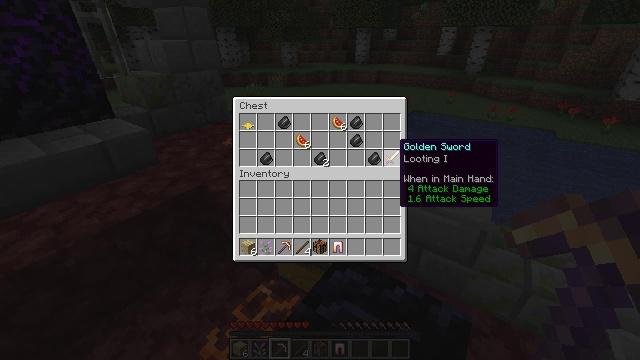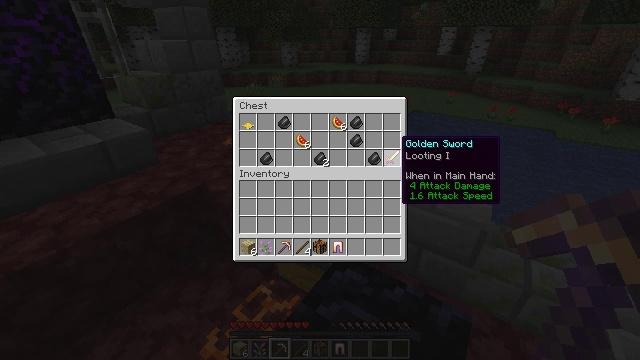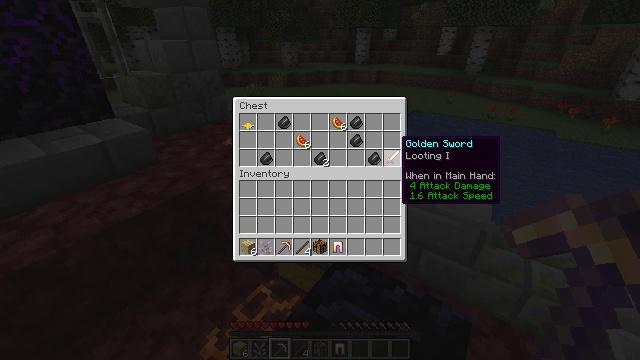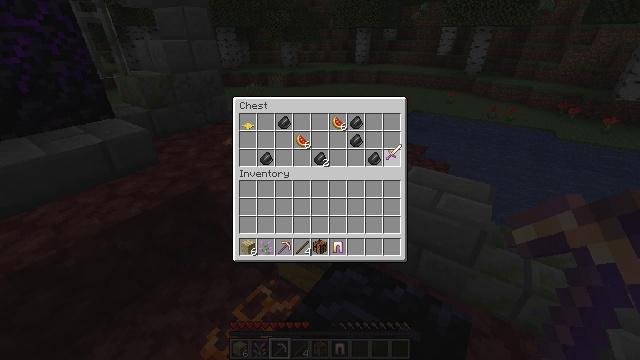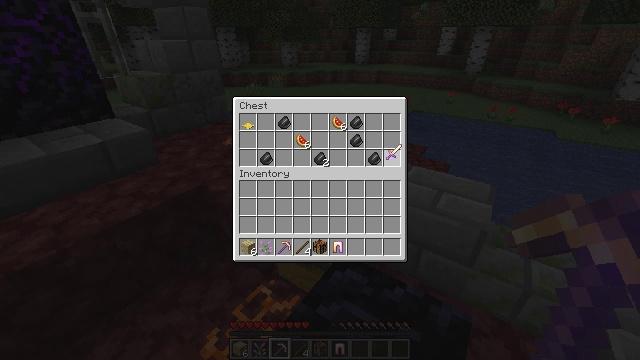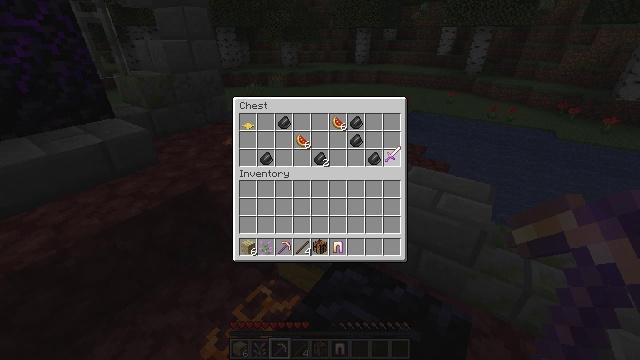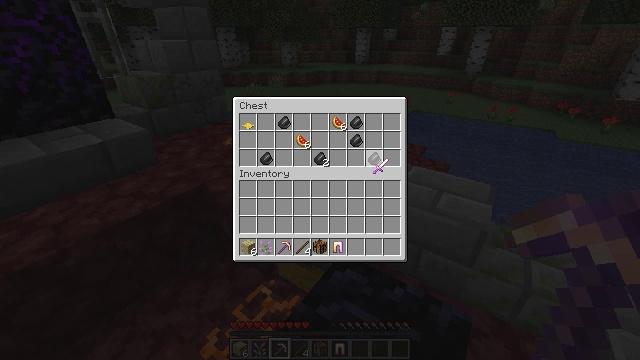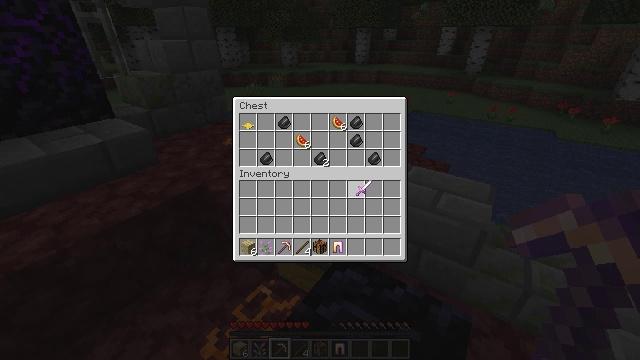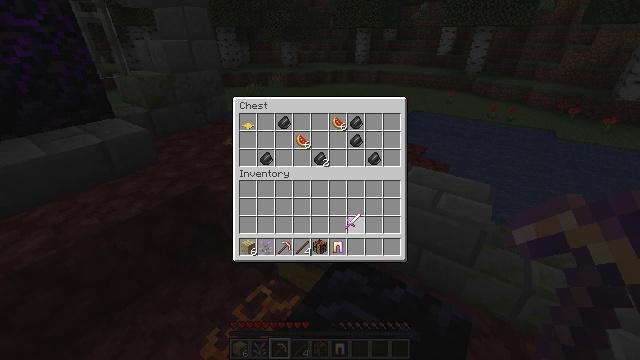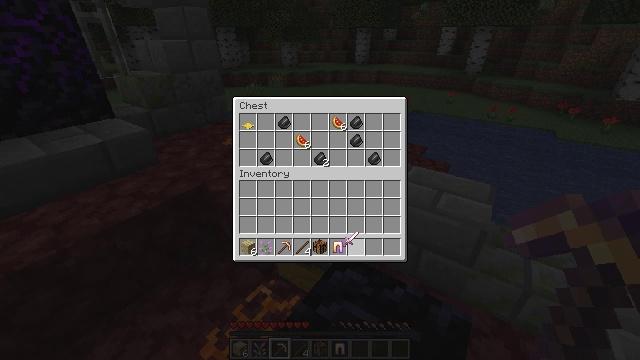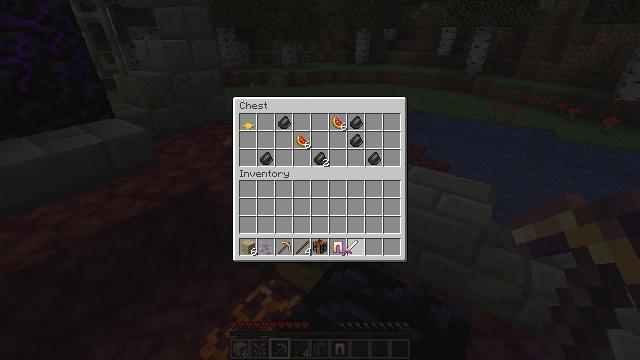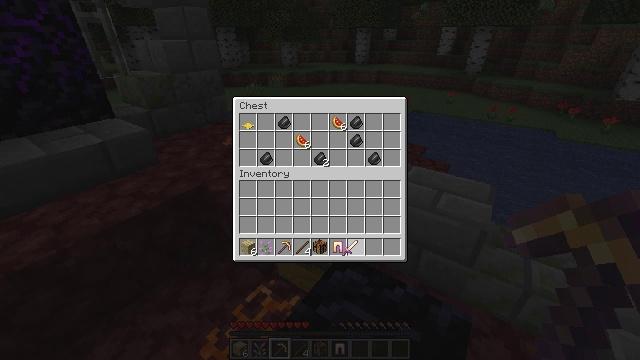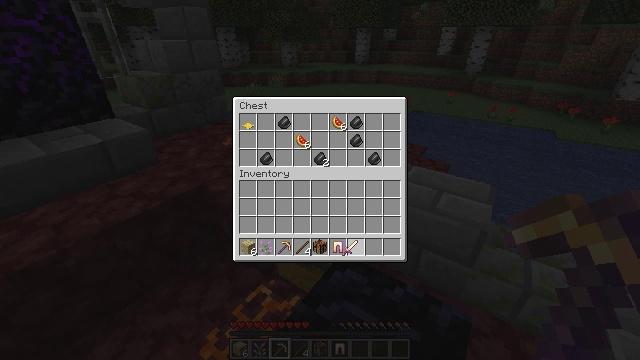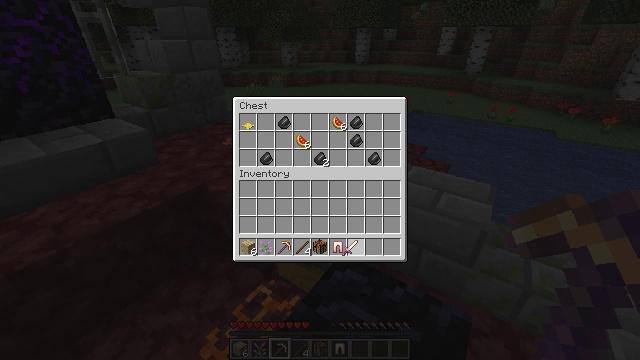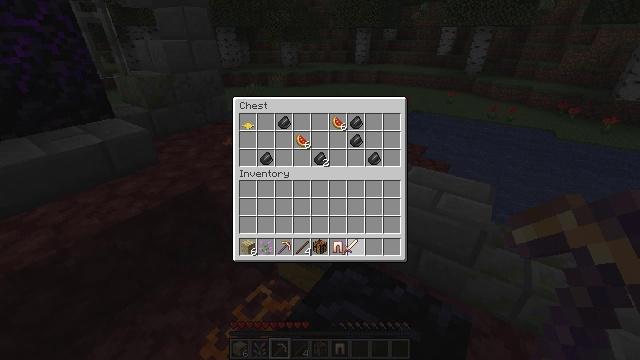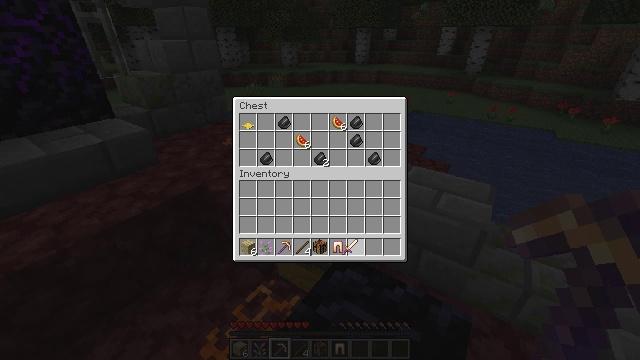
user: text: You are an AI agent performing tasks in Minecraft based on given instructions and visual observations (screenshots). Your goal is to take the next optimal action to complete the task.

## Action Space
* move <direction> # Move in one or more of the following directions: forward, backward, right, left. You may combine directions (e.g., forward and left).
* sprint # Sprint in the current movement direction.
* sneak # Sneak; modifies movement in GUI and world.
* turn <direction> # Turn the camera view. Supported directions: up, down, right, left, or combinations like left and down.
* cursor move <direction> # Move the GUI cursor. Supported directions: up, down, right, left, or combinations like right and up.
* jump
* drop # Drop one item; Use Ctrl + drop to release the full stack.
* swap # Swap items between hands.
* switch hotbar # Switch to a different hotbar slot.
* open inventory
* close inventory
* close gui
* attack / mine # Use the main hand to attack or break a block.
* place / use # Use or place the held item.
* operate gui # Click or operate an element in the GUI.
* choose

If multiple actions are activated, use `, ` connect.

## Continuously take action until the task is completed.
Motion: motion action
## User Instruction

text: Combat the chicken.
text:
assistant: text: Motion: no_op
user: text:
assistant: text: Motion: no_op
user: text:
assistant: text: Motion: attack / mine
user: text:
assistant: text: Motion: attack / mine
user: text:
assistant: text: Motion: attack / mine
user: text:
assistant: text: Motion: turn left and down
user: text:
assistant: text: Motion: turn left and down
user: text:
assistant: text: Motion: turn left and down
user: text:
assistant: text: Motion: turn down
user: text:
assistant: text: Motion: turn down
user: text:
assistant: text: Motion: no_op
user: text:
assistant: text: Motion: no_op
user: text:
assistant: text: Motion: no_op
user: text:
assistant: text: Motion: no_op
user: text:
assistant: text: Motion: no_op
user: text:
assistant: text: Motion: attack / mine
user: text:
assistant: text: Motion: attack / mine
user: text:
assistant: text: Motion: attack / mine
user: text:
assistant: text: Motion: no_op
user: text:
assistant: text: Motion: turn right and up
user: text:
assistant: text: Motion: turn right and up
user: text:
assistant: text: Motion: turn up
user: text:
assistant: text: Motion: no_op
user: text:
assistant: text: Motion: no_op
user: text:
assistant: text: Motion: no_op
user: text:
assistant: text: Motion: no_op
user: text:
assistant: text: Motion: no_op
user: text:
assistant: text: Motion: no_op
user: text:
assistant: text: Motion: no_op
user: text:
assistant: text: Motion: no_op